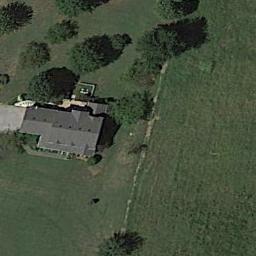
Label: sparse_residential